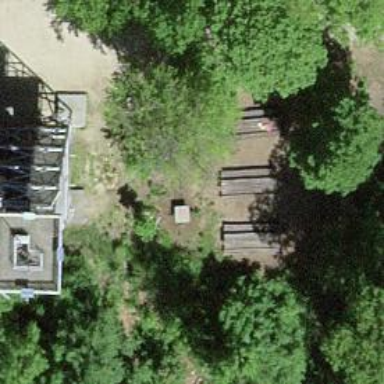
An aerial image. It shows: Picnic table located in leisure land area.